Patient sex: M
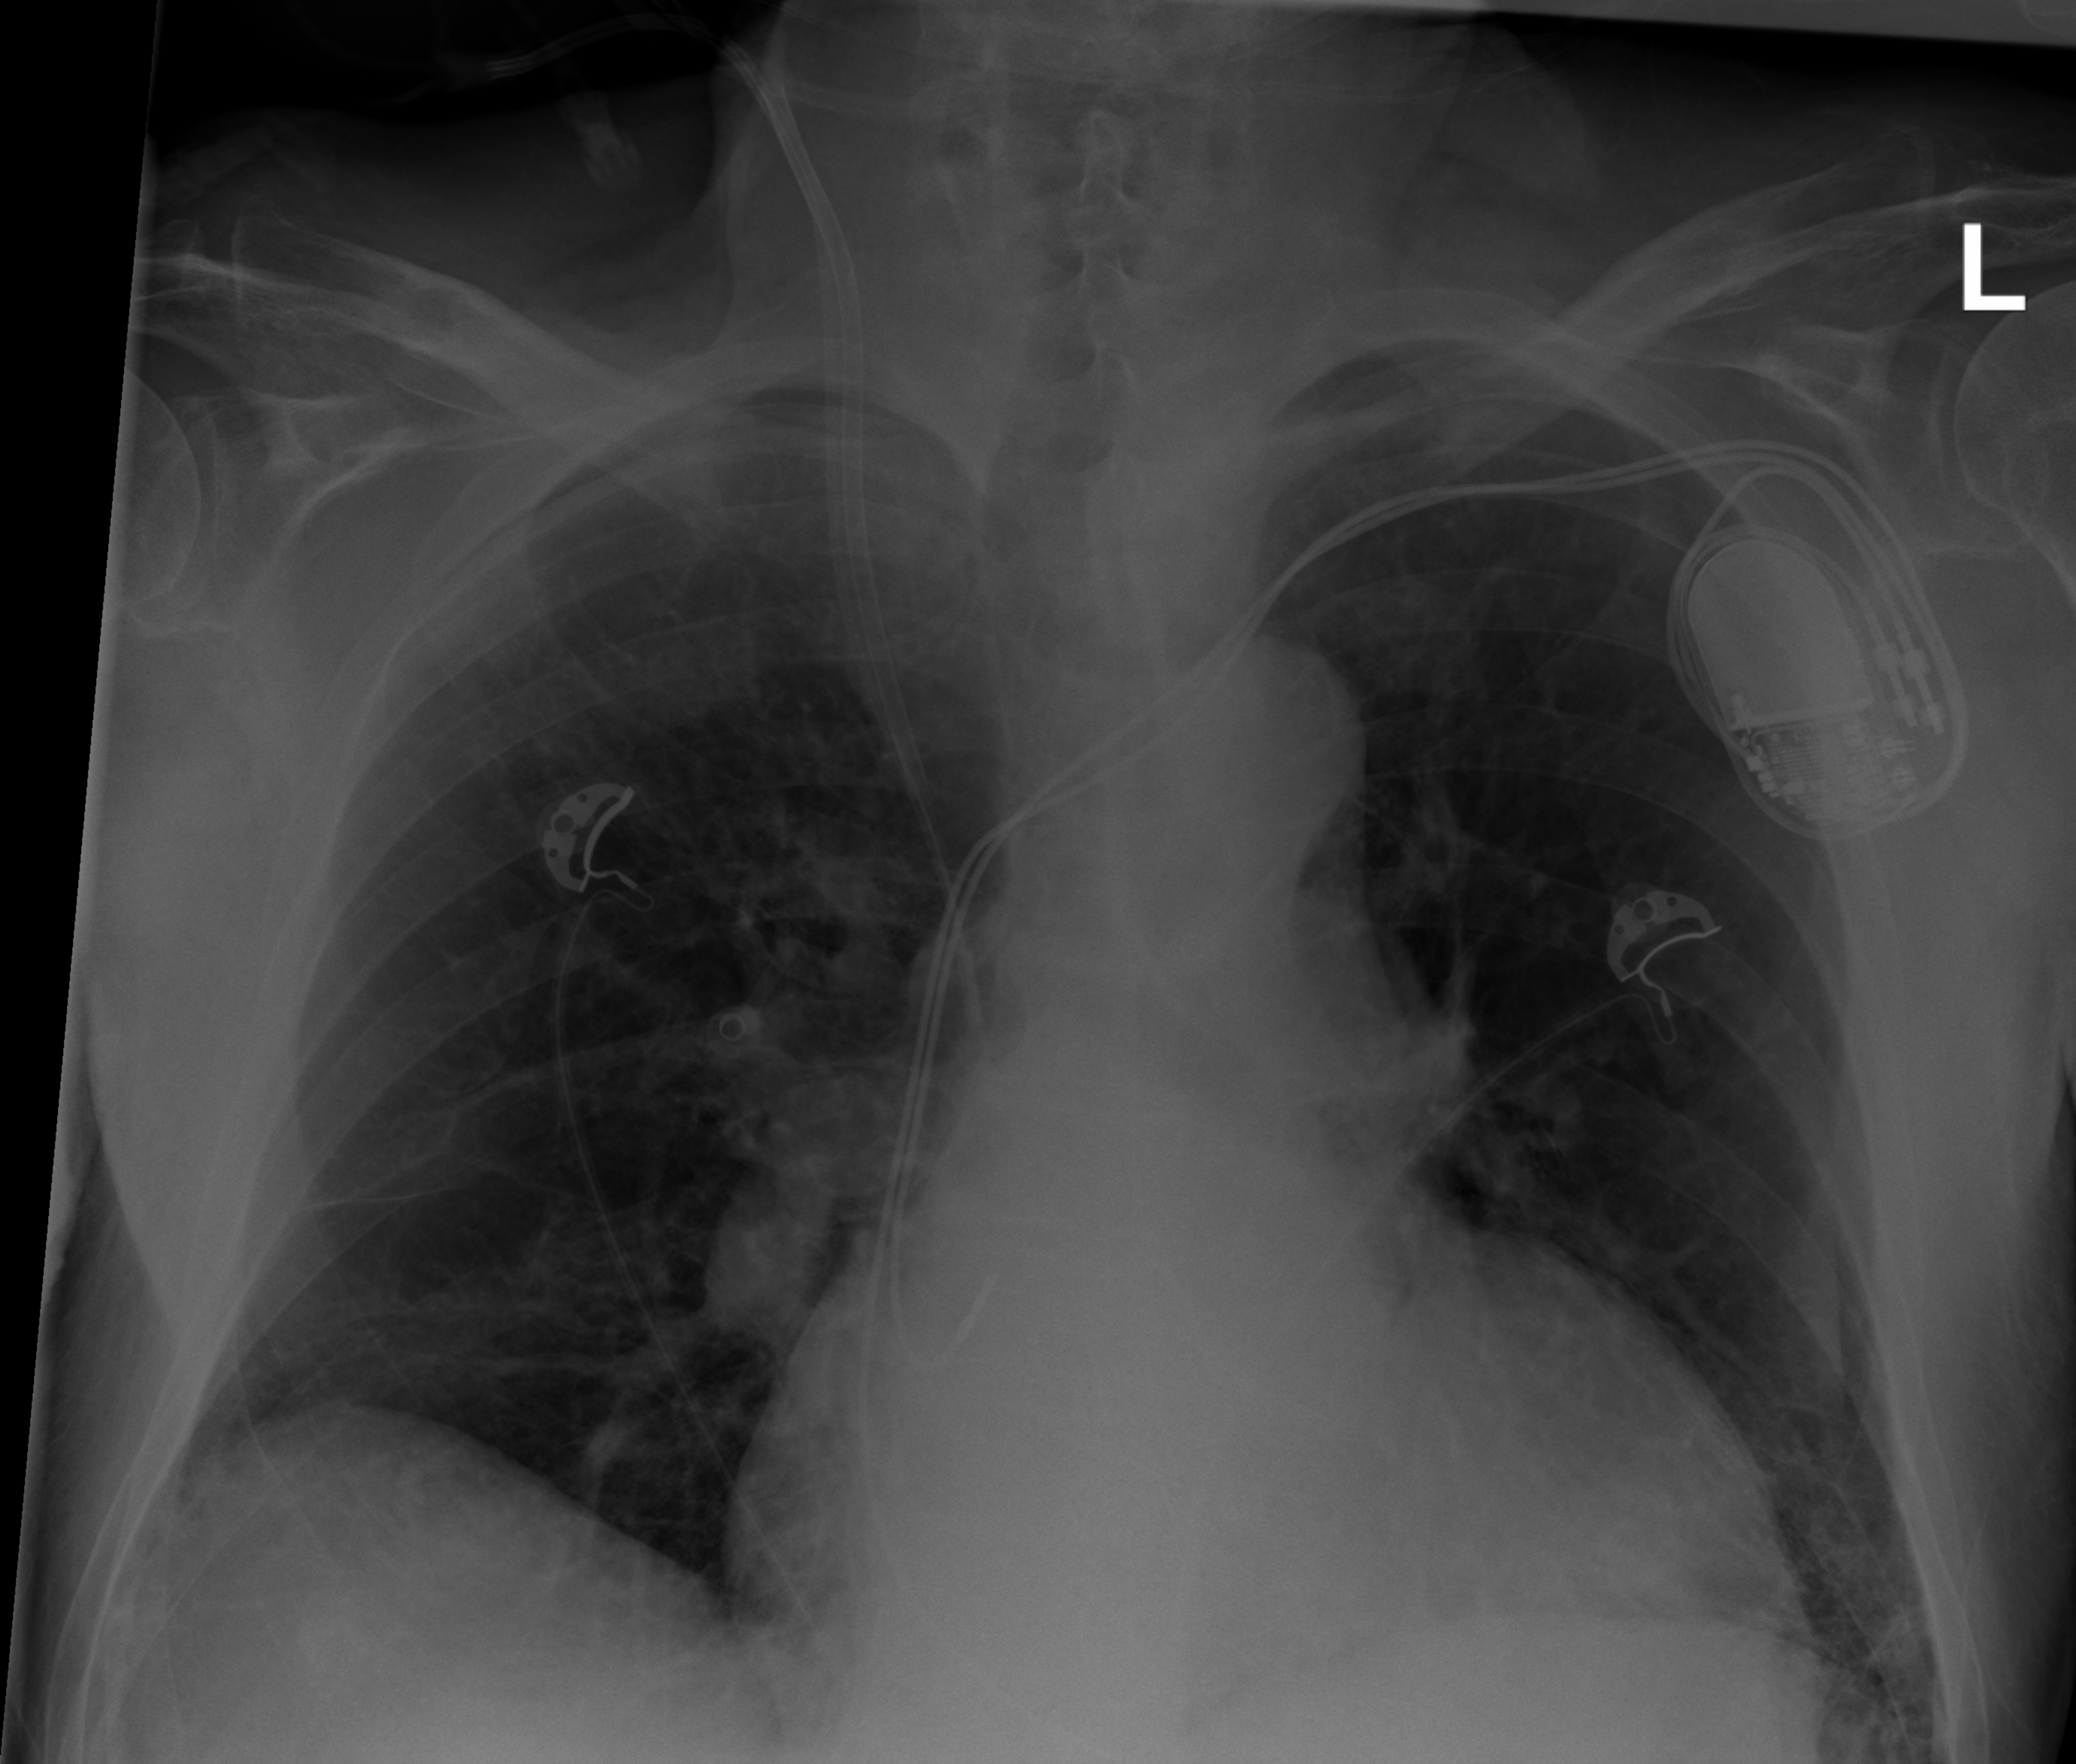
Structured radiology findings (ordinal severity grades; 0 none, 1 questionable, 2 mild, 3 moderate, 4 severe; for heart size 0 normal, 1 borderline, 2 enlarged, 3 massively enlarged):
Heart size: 2
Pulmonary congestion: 0
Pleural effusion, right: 0
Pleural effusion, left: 0
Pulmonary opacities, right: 0
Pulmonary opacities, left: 0
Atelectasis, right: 2
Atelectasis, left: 2